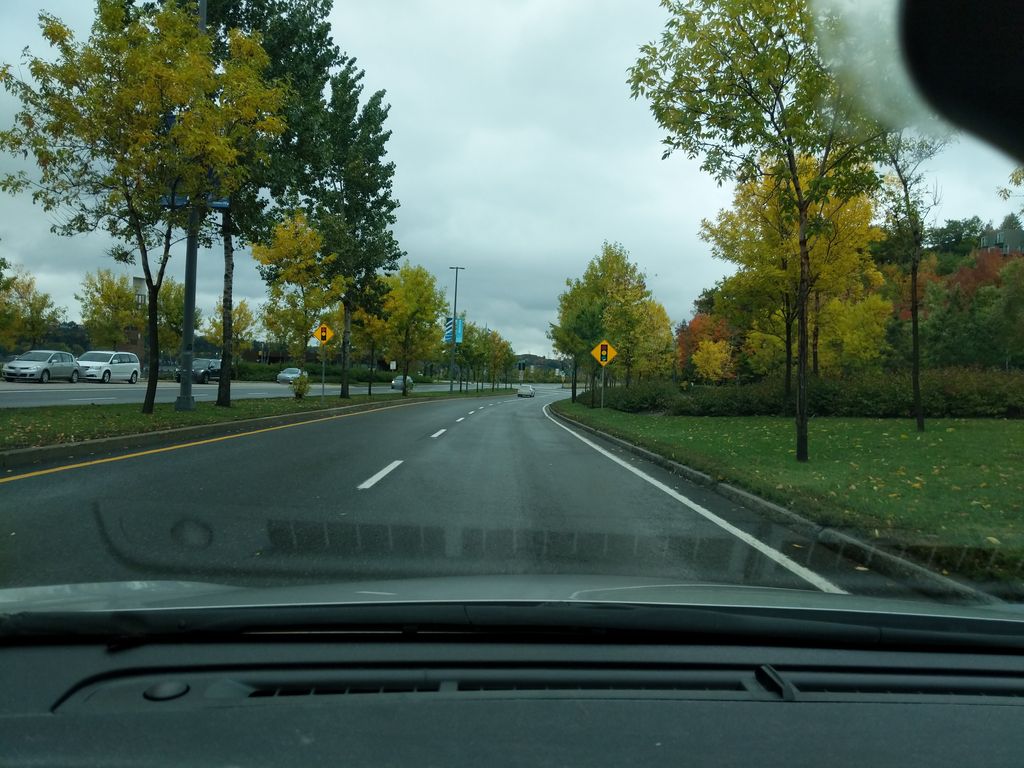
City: quebec_city